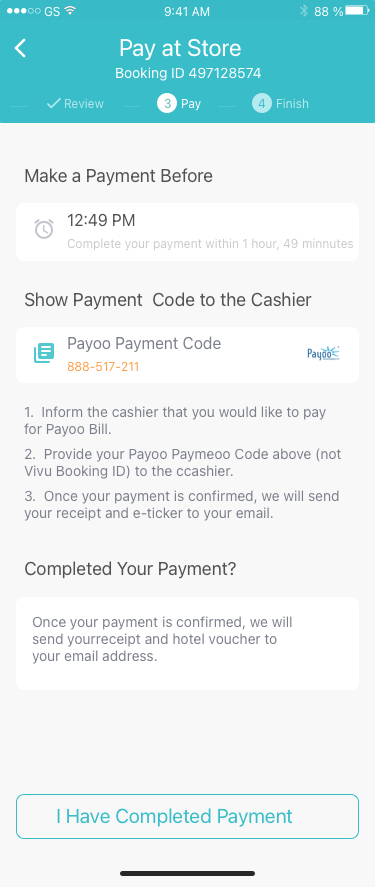
Text in this UI design:
88 %
9:41 AM
GS
Pay at Store
Finish
4
Review
Pay
3
Booking ID 497128574
Make a Payment Before
Completed Your Payment?
Show Payment  Code to the Cashier
12:49 PM
Payoo Payment Code
Complete your payment within 1 hour, 49 minnutes
888-517-211
1.  Inform the cashier that you would like to pay
for Payoo Bill.
2.  Provide your Payoo Paymeoo Code above (not
Vivu Booking ID) to the ccashier.
3.  Once your payment is confirmed, we will send
your receipt and e-ticker to your email.
Once your payment is confirmed, we will
send yourreceipt and hotel voucher to
your email address.
I Have Completed Payment